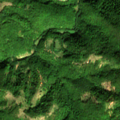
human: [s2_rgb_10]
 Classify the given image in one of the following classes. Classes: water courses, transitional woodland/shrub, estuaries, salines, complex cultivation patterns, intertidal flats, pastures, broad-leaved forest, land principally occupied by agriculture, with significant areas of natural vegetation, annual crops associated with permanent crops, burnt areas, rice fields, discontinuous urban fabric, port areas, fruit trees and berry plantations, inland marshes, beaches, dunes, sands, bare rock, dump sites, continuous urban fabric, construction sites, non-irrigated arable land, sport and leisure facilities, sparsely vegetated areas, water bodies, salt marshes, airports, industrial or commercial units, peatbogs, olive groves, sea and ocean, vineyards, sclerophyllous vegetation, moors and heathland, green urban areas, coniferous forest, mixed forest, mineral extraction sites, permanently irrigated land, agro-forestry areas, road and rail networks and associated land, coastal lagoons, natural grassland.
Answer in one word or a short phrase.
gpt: broad-leaved forest, transitional woodland/shrub